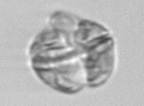
Label: Karenia